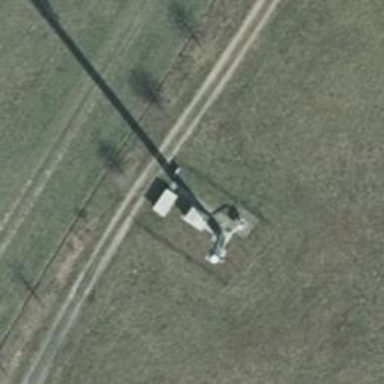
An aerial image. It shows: Communication tower.